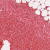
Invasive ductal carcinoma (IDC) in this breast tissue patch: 0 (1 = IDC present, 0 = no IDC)